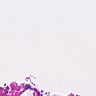
Metastatic tissue present: no